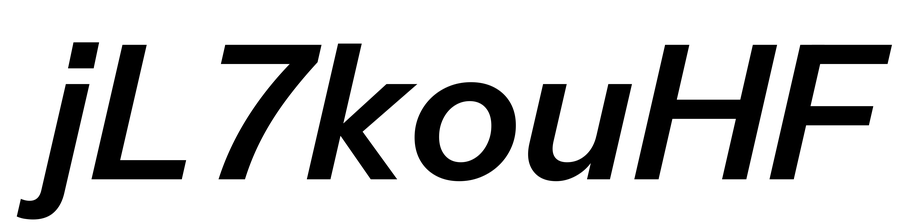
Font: InstrumentSans-Italic_SemiBold_Italic